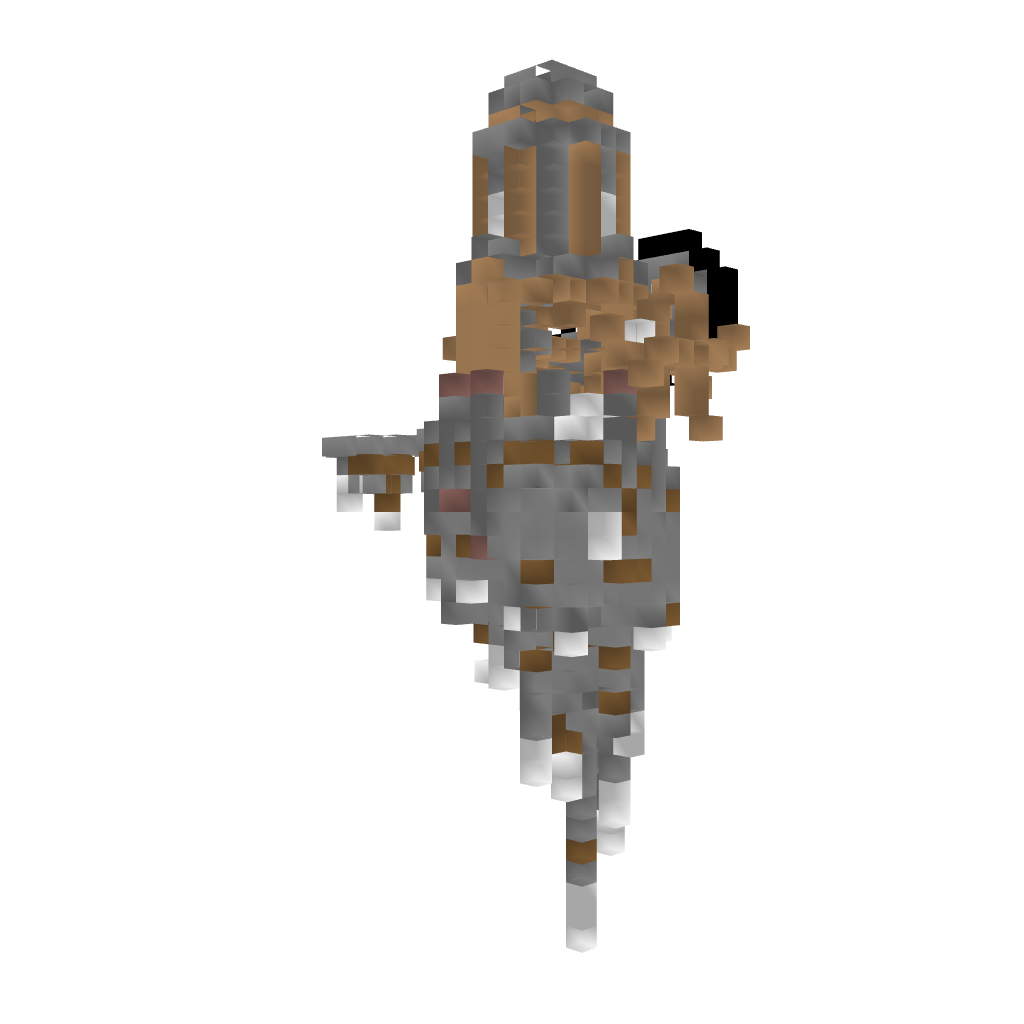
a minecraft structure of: Steampunk Windmill bad low quality